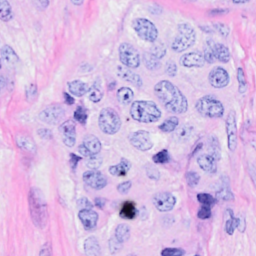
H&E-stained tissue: Breast